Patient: sex M, age 74
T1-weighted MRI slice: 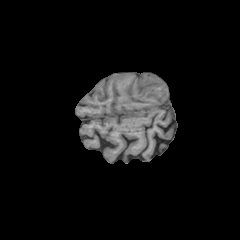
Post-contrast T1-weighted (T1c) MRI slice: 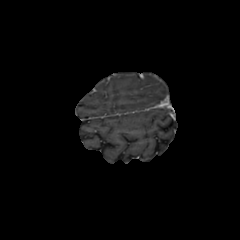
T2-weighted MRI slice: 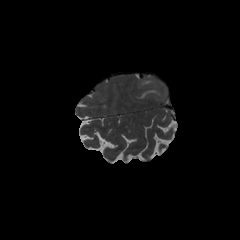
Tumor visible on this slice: yes
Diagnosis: Glioblastoma, IDH-wildtype
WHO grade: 4